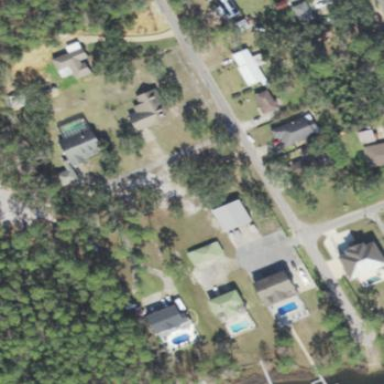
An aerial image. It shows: This residential area consists of single-family homes.